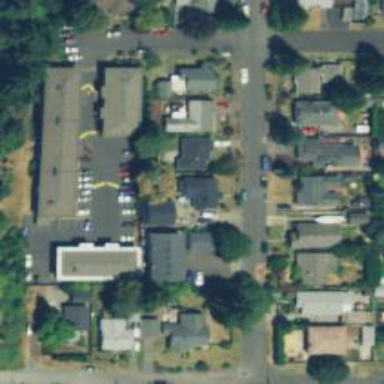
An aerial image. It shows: Residential road with sidewalk on the left side.